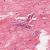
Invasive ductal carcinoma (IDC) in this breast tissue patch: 0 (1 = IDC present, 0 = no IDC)